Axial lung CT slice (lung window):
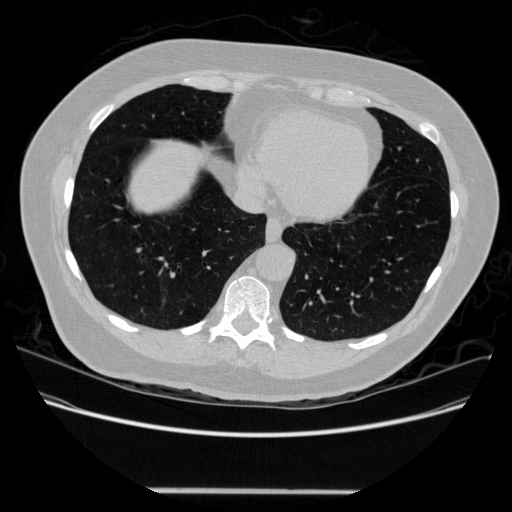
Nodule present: no